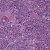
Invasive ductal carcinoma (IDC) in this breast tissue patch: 1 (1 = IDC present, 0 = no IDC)